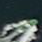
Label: Civil_yacht